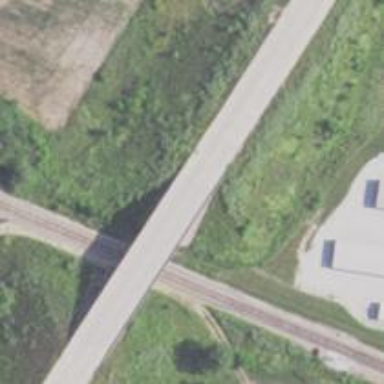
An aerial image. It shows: Primary highway on asphalt bridge.